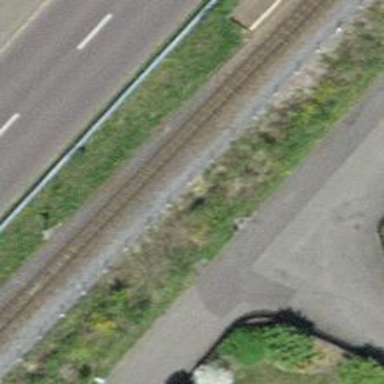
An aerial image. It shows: Light rail electrified with contact line.